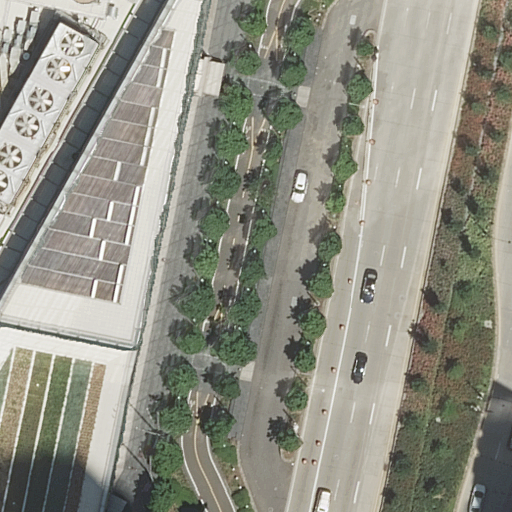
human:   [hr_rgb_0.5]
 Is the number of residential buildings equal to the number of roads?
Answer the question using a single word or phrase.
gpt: no

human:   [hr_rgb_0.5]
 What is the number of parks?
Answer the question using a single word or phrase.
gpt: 1

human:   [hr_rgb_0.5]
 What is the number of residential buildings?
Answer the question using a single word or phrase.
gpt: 1

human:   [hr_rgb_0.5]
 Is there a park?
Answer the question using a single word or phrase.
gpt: yes

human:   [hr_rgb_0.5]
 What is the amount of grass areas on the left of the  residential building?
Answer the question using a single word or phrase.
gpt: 0

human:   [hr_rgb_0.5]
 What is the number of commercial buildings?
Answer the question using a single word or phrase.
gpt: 0

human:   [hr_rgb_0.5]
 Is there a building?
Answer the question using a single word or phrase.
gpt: yes

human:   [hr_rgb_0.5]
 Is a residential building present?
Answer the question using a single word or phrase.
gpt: yes

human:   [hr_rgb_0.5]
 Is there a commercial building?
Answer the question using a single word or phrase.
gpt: no

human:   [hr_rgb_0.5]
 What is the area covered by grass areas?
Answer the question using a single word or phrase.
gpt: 171m2

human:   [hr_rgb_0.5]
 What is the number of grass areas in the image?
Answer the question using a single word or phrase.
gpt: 1

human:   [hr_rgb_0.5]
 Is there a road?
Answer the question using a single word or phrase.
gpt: yes

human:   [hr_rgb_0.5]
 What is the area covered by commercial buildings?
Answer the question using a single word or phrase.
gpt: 0m2

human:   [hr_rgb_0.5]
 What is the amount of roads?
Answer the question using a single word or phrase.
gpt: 5

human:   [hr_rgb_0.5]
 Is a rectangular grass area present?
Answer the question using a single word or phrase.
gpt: yes

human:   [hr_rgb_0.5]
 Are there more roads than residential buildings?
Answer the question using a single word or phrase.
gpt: yes

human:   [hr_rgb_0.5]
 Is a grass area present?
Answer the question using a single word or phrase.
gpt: yes

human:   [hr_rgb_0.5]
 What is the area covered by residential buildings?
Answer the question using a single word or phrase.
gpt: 4322m2

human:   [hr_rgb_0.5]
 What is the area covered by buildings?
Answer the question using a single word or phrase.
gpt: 4322m2

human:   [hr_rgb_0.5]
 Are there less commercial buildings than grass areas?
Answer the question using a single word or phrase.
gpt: yes

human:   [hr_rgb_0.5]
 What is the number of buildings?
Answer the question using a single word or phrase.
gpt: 1

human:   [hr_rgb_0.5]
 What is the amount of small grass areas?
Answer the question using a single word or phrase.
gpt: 0

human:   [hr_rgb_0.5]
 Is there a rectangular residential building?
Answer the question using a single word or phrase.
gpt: no

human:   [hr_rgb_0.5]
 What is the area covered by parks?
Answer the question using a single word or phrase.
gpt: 932m2

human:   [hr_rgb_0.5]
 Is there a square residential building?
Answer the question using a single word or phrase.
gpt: no

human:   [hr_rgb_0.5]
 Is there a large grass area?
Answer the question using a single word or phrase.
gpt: no

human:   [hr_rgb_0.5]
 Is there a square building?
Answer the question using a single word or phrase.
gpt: no

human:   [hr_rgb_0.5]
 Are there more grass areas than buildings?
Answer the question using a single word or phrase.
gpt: no

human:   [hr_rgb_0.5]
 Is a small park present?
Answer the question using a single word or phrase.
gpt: no

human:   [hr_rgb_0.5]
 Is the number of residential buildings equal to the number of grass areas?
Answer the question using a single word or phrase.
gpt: yes

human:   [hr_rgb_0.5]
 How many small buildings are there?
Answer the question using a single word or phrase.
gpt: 0

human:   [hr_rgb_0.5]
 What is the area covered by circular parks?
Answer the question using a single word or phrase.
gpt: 0m2

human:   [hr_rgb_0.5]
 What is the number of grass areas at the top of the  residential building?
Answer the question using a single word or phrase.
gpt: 1

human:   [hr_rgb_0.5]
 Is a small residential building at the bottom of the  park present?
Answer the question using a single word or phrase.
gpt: no

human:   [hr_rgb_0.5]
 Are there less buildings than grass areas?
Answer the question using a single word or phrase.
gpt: no

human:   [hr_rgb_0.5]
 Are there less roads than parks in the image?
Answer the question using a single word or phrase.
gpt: no

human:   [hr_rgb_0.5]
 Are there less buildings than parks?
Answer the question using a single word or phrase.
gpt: no

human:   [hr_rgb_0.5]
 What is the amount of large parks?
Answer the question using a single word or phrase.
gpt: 1

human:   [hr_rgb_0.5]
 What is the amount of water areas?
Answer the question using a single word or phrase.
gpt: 0

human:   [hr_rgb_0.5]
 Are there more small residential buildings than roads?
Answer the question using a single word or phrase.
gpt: no

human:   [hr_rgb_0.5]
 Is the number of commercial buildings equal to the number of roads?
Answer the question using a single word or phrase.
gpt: no

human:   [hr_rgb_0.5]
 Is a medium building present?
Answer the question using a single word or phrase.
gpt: no

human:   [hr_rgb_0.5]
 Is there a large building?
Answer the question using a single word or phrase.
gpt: yes

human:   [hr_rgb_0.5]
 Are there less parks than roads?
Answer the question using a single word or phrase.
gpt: yes

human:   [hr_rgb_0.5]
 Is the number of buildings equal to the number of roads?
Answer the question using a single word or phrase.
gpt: no

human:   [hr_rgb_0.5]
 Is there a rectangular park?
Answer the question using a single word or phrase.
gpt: yes

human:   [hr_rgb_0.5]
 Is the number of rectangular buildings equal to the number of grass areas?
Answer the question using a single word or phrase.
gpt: no

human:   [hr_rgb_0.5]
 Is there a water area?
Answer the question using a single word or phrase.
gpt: no

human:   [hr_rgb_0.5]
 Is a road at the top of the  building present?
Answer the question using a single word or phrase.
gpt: no

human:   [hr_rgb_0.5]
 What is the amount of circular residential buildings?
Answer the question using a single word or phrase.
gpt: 0

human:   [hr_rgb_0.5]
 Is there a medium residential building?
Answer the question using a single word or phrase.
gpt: no

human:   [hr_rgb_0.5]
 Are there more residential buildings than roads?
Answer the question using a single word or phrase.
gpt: no

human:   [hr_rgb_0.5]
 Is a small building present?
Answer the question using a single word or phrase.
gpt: no

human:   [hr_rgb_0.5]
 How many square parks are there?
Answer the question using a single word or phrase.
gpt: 0

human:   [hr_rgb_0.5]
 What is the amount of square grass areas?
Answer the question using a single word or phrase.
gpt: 0

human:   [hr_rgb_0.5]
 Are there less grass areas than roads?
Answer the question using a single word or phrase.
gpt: yes

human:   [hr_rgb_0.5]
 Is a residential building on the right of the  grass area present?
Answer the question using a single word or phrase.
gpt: no

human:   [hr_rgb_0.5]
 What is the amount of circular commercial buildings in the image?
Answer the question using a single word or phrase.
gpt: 0

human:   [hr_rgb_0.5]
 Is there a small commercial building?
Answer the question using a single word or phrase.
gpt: no

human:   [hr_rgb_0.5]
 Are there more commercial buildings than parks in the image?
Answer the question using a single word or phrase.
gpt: no

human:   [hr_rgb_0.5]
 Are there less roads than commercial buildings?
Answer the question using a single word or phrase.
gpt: no

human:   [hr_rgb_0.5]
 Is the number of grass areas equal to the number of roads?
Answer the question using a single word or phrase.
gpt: no

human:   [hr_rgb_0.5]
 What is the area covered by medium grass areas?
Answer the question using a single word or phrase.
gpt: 171m2

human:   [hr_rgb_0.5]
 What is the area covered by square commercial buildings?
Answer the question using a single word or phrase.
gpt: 0m2